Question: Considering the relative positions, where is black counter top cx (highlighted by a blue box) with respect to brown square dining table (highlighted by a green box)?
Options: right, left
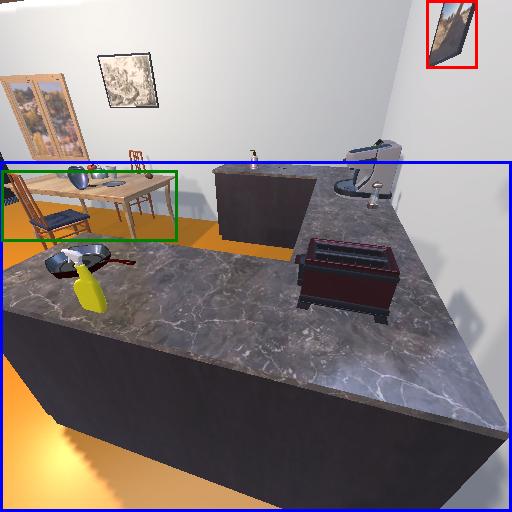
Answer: right